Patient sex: F
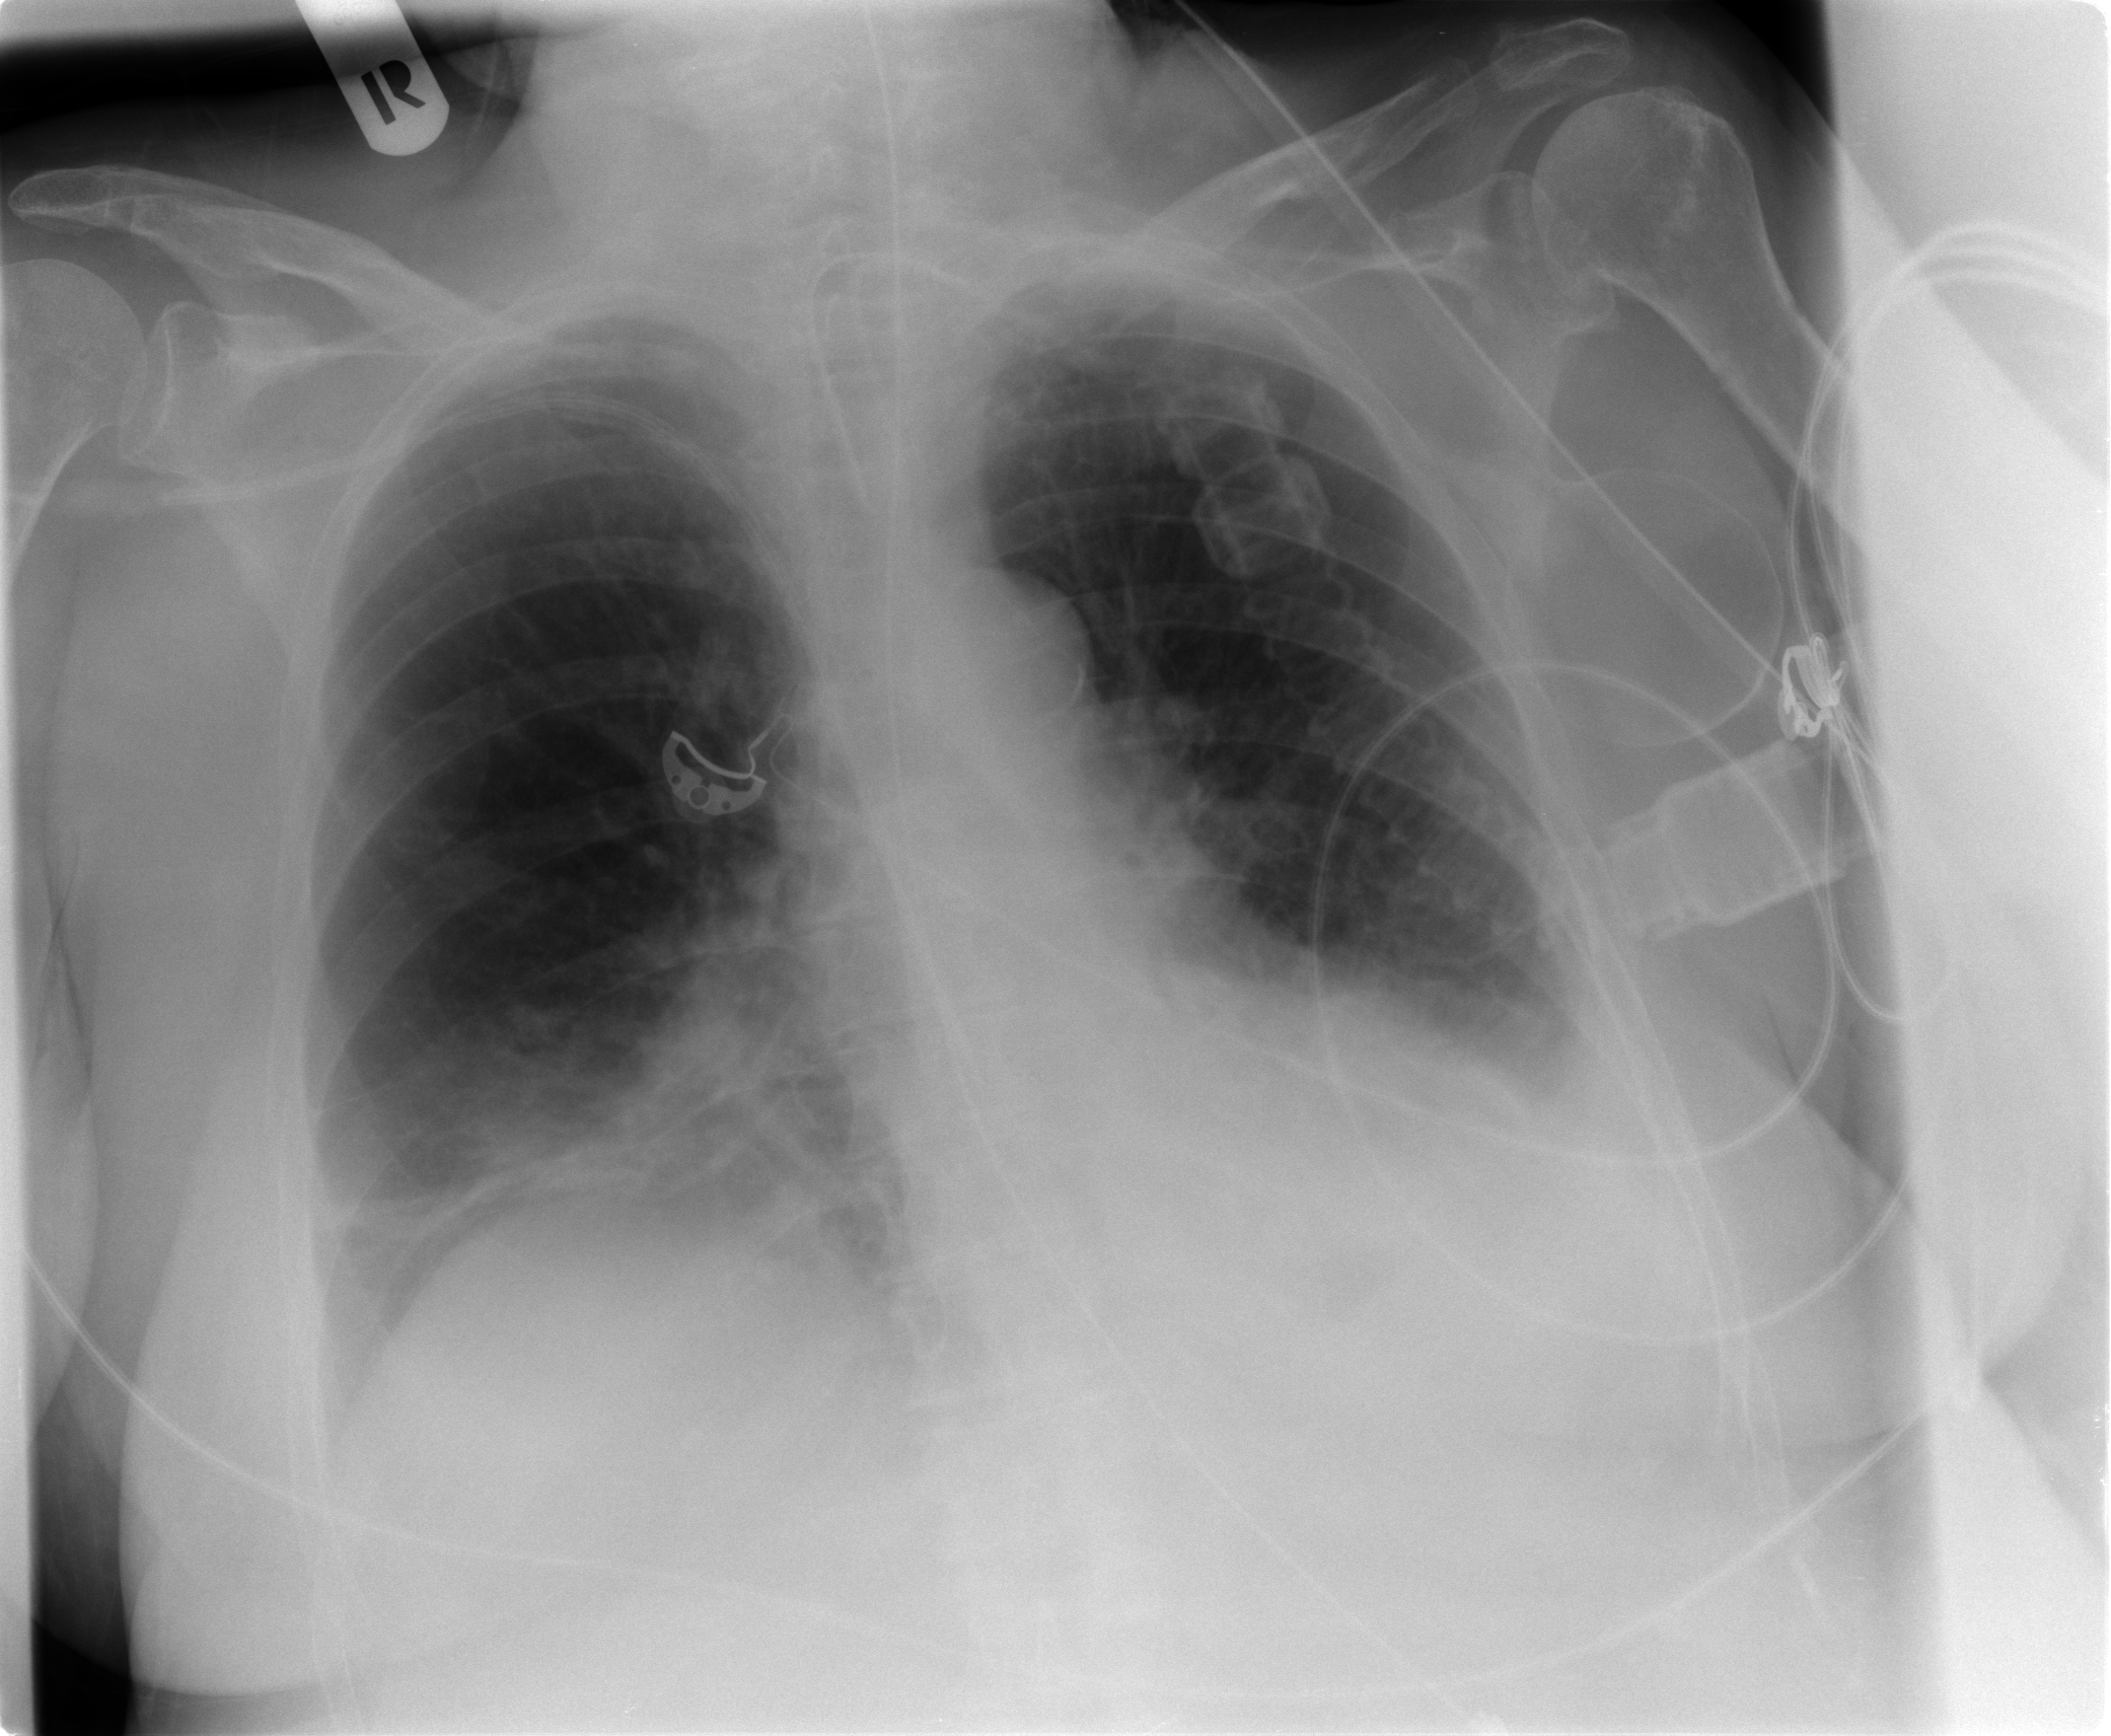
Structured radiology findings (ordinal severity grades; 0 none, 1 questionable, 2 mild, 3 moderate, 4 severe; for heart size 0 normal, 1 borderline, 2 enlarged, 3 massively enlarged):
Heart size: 0
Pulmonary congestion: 0
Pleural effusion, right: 1
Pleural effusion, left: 2
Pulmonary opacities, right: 2
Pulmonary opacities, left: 1
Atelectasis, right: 3
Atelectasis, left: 2